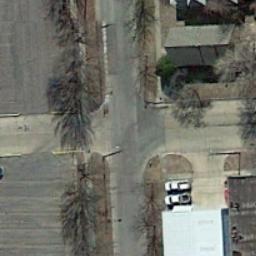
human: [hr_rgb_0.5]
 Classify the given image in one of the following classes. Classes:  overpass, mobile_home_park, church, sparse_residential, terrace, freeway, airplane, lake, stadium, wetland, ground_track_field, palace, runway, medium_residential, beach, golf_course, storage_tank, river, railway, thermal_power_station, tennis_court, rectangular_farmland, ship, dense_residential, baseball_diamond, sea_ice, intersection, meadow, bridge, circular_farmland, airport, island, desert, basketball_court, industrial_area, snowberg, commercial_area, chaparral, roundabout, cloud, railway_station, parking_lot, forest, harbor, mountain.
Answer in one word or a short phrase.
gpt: intersection